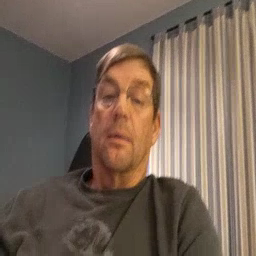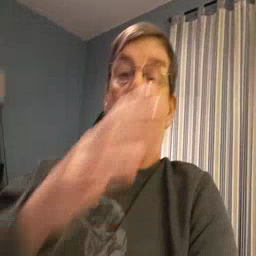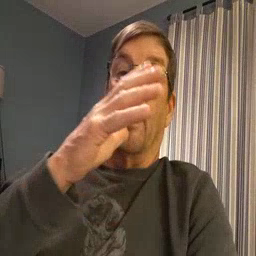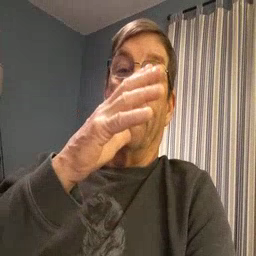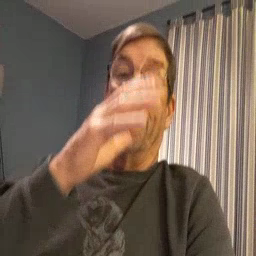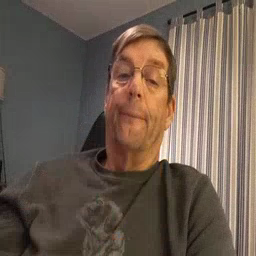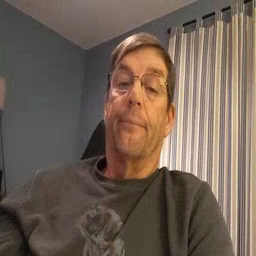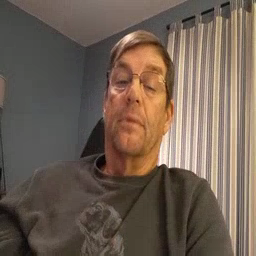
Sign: mom